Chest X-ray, AP view. Patient: 59 years old, sex M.
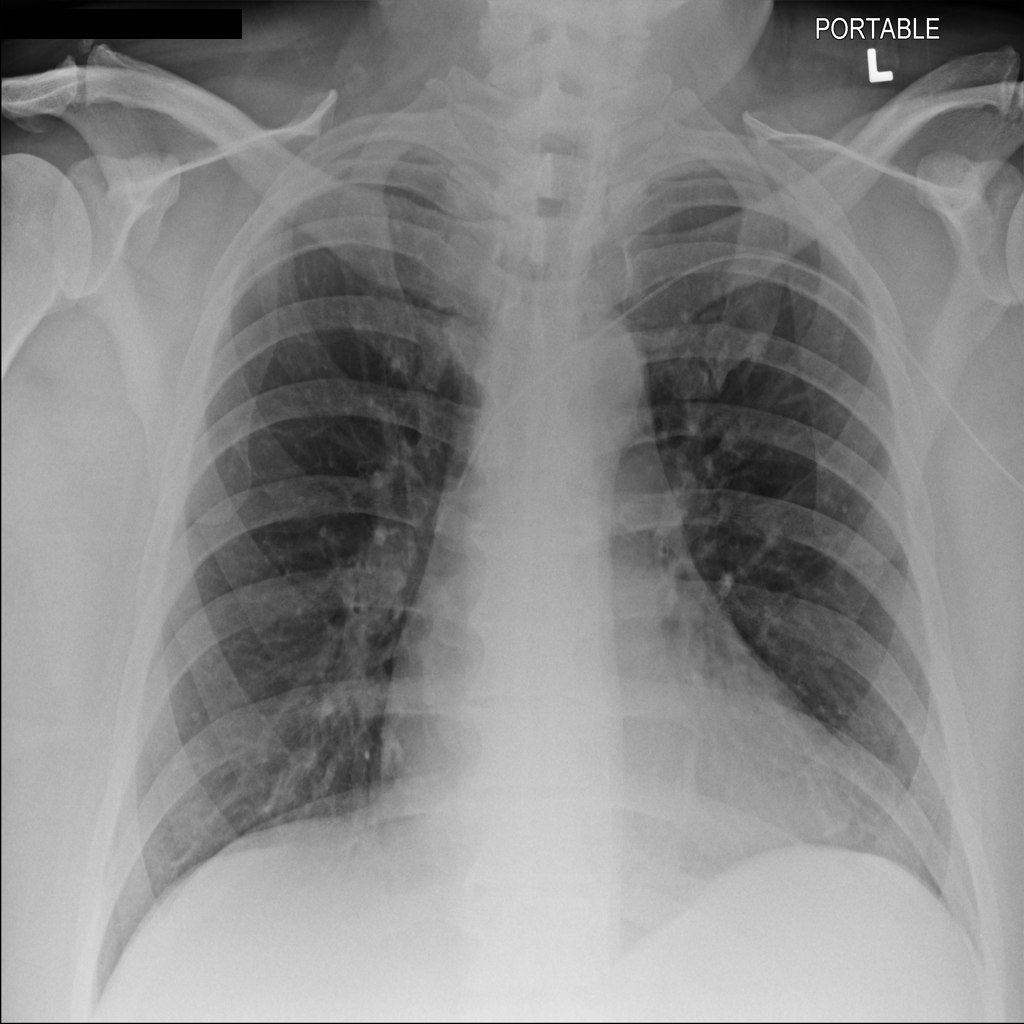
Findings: No Finding